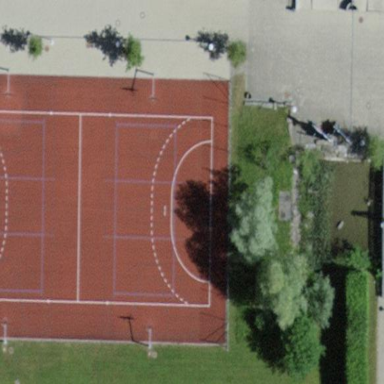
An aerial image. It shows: Tartan pitch used for volleyball and team handball sports.